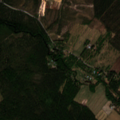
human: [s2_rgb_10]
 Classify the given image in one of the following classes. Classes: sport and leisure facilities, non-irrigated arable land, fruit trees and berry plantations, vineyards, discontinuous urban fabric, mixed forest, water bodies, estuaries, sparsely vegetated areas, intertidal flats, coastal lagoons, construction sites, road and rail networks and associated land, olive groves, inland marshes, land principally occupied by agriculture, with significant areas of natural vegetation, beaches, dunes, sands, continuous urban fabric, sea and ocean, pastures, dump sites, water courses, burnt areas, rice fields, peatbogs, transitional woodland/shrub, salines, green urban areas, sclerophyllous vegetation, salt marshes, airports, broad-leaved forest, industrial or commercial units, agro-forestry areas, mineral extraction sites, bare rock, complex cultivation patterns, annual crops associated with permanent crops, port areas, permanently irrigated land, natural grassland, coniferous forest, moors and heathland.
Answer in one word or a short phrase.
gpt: non-irrigated arable land, land principally occupied by agriculture, with significant areas of natural vegetation, coniferous forest, mixed forest